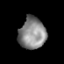
Tissue: prostate
Cell type: T cells
Senescence score: 0.2963
Nuclear area (px): 828
Mean DAPI intensity: 136.696